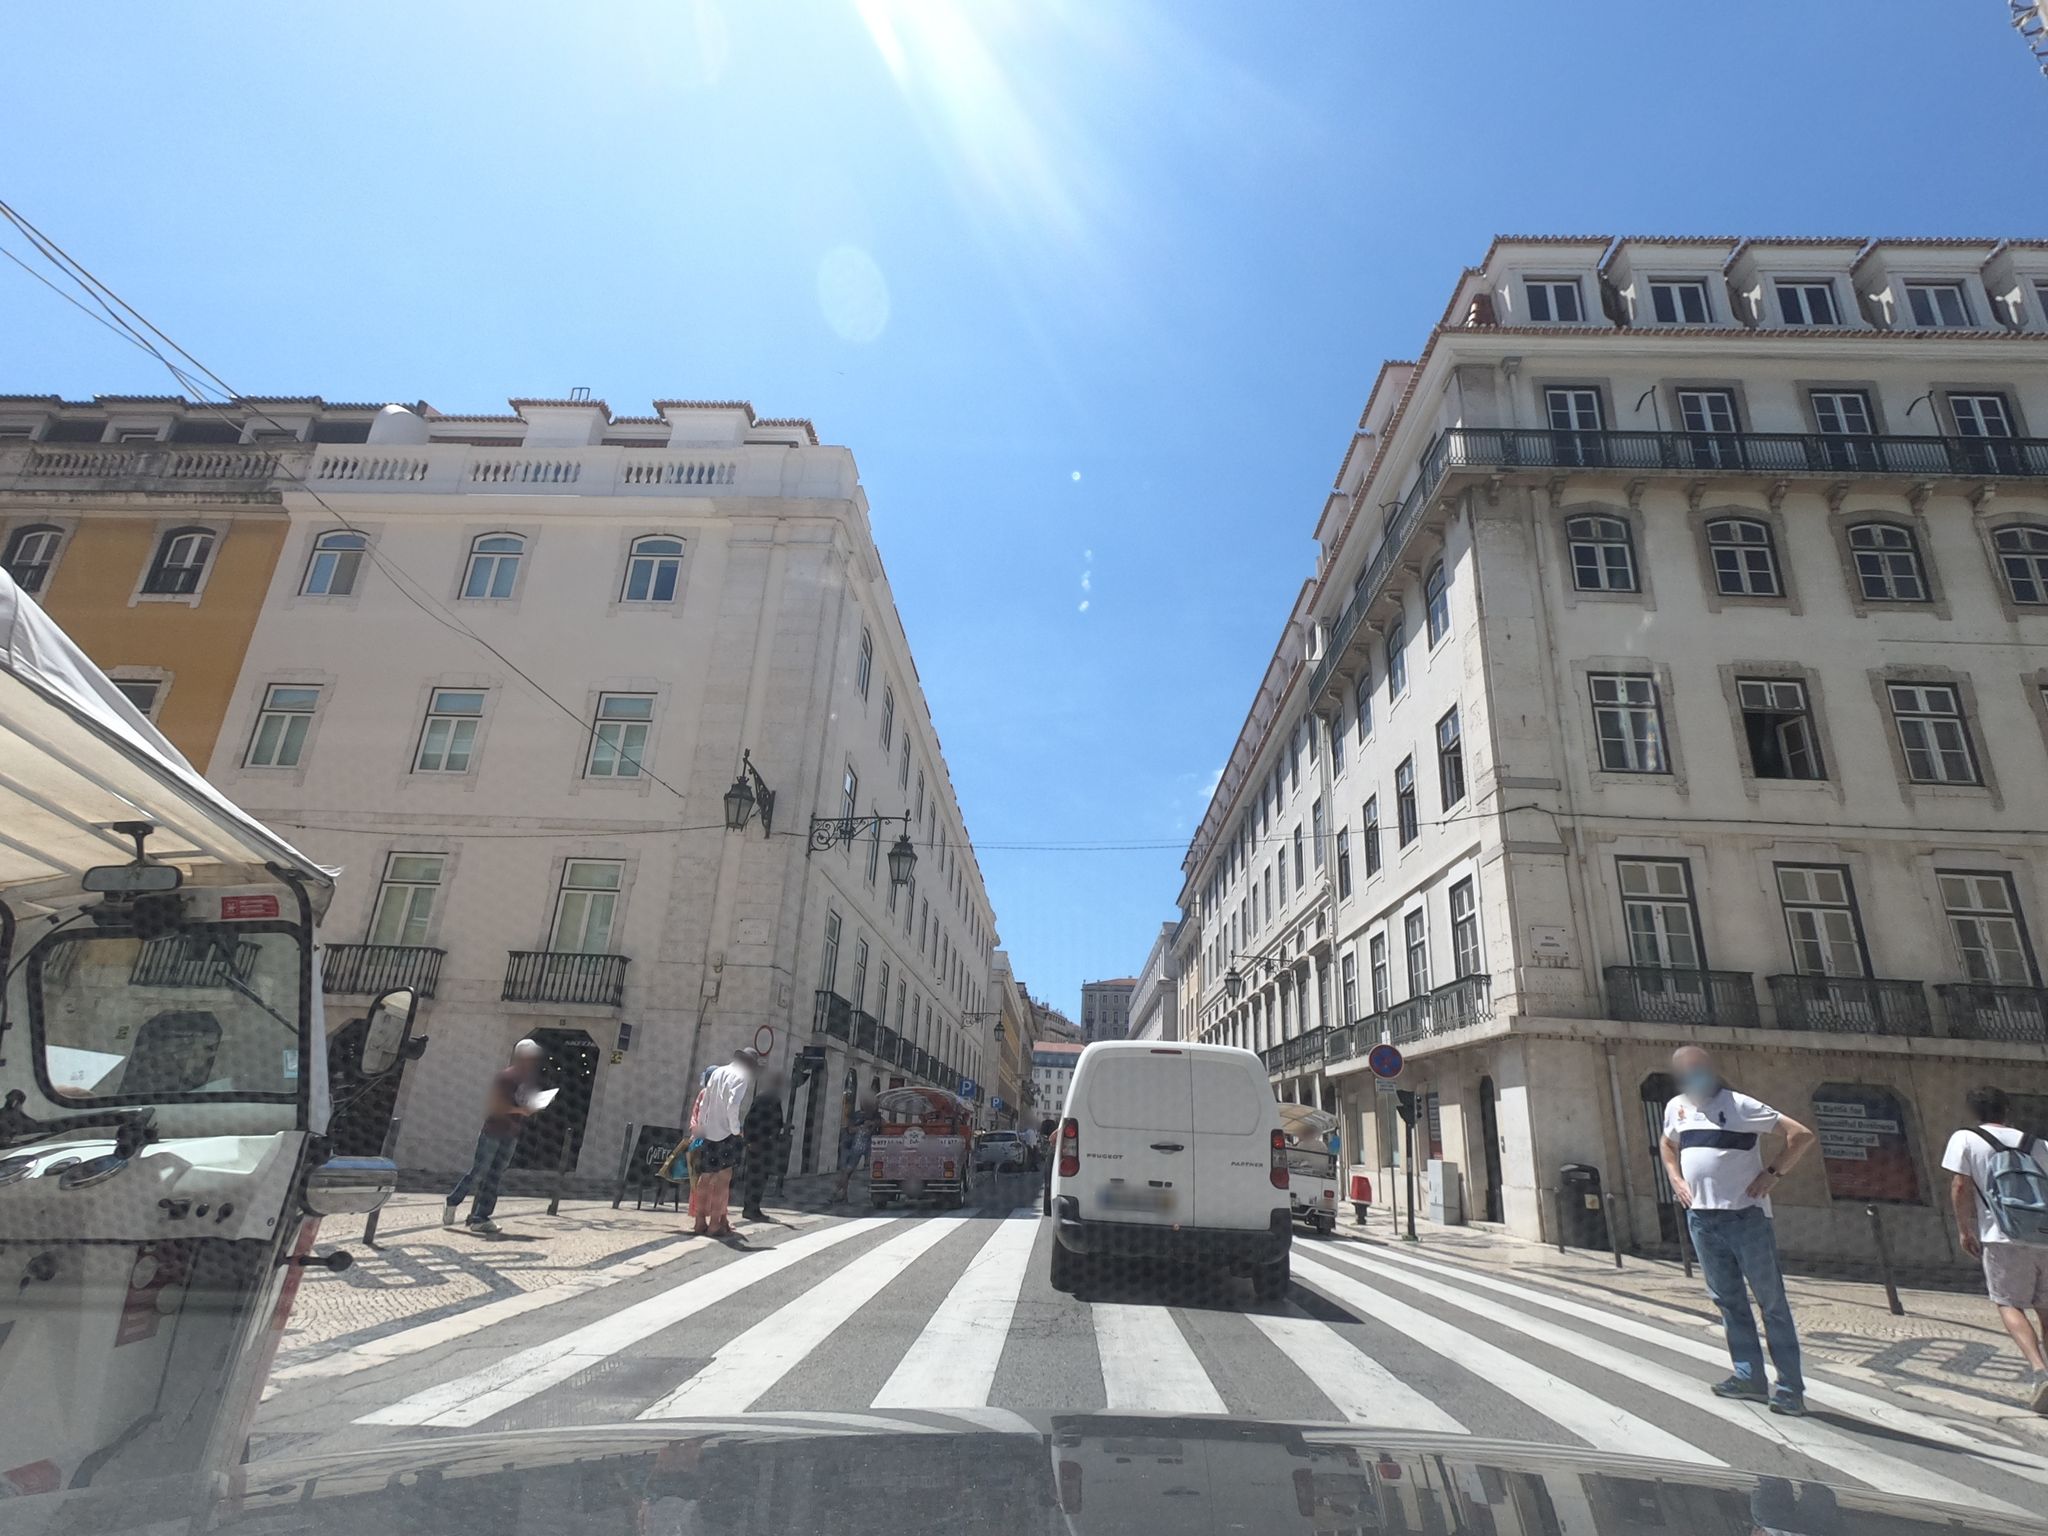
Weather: clear
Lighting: day
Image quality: good
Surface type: driving surface
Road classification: pedestrian, footway
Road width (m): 12.0
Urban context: urban centre
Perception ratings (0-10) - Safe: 1.77, Lively: 5.74, Beautiful: 2.15, Boring: 3.73, Depressing: 7.2, Wealthy: 8.26